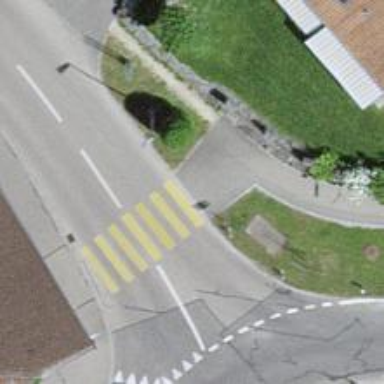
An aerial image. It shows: Zebra crossing on the road.